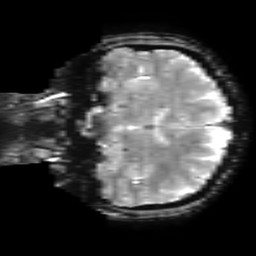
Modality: T2starw
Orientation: coronal
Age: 37
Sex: female
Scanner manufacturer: ge
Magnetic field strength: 3 T
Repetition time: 0.65 s
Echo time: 0.02 s